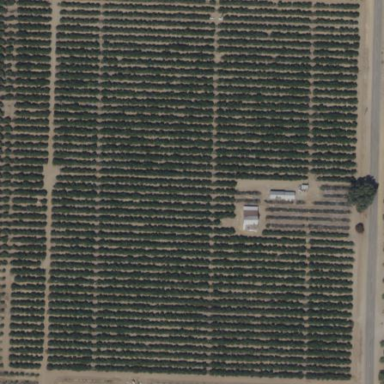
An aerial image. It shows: Orange orchard with rows of orange trees.